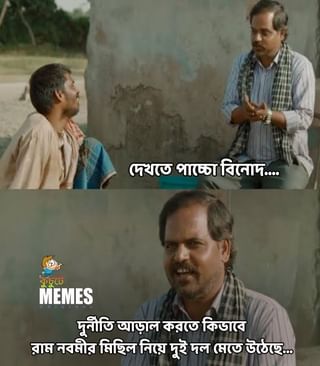
Text: দেখতে পাচ্চো বিনোদ দুর্নীতি আড়াল করতে কিভাবে রাম নবমীর মিছিল নিয়ে দুই দল মেতে উঠেছে...
Label: Hate
Hate category: Political
Targeted group: Organization